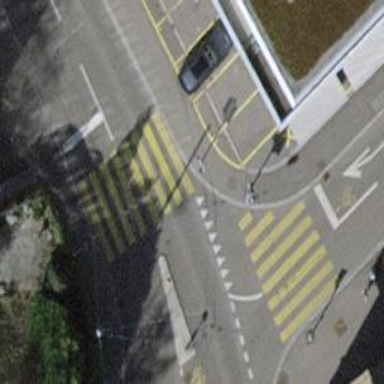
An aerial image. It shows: Kerb barrier.